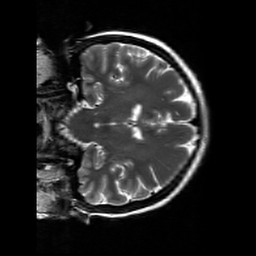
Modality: T2w
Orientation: coronal
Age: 33
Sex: female
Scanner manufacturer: siemens
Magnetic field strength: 3 T
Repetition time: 7 s
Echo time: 0.09 s